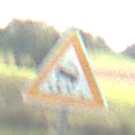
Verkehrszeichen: SchleuderOderRutschgefahr
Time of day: MorningAfternoon
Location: Outdoor (Nature)
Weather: PartlyCloudy
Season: NotSpecified
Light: Natural